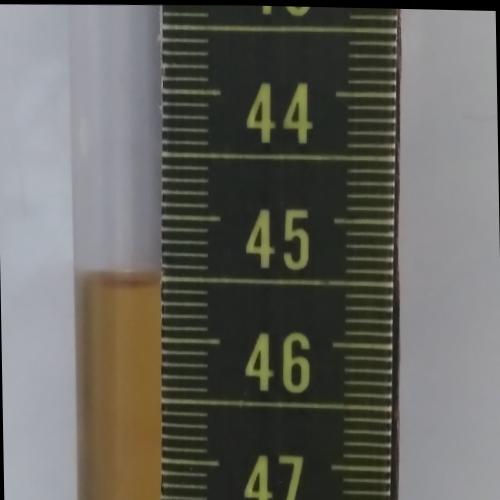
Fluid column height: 45.6 cm